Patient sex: F
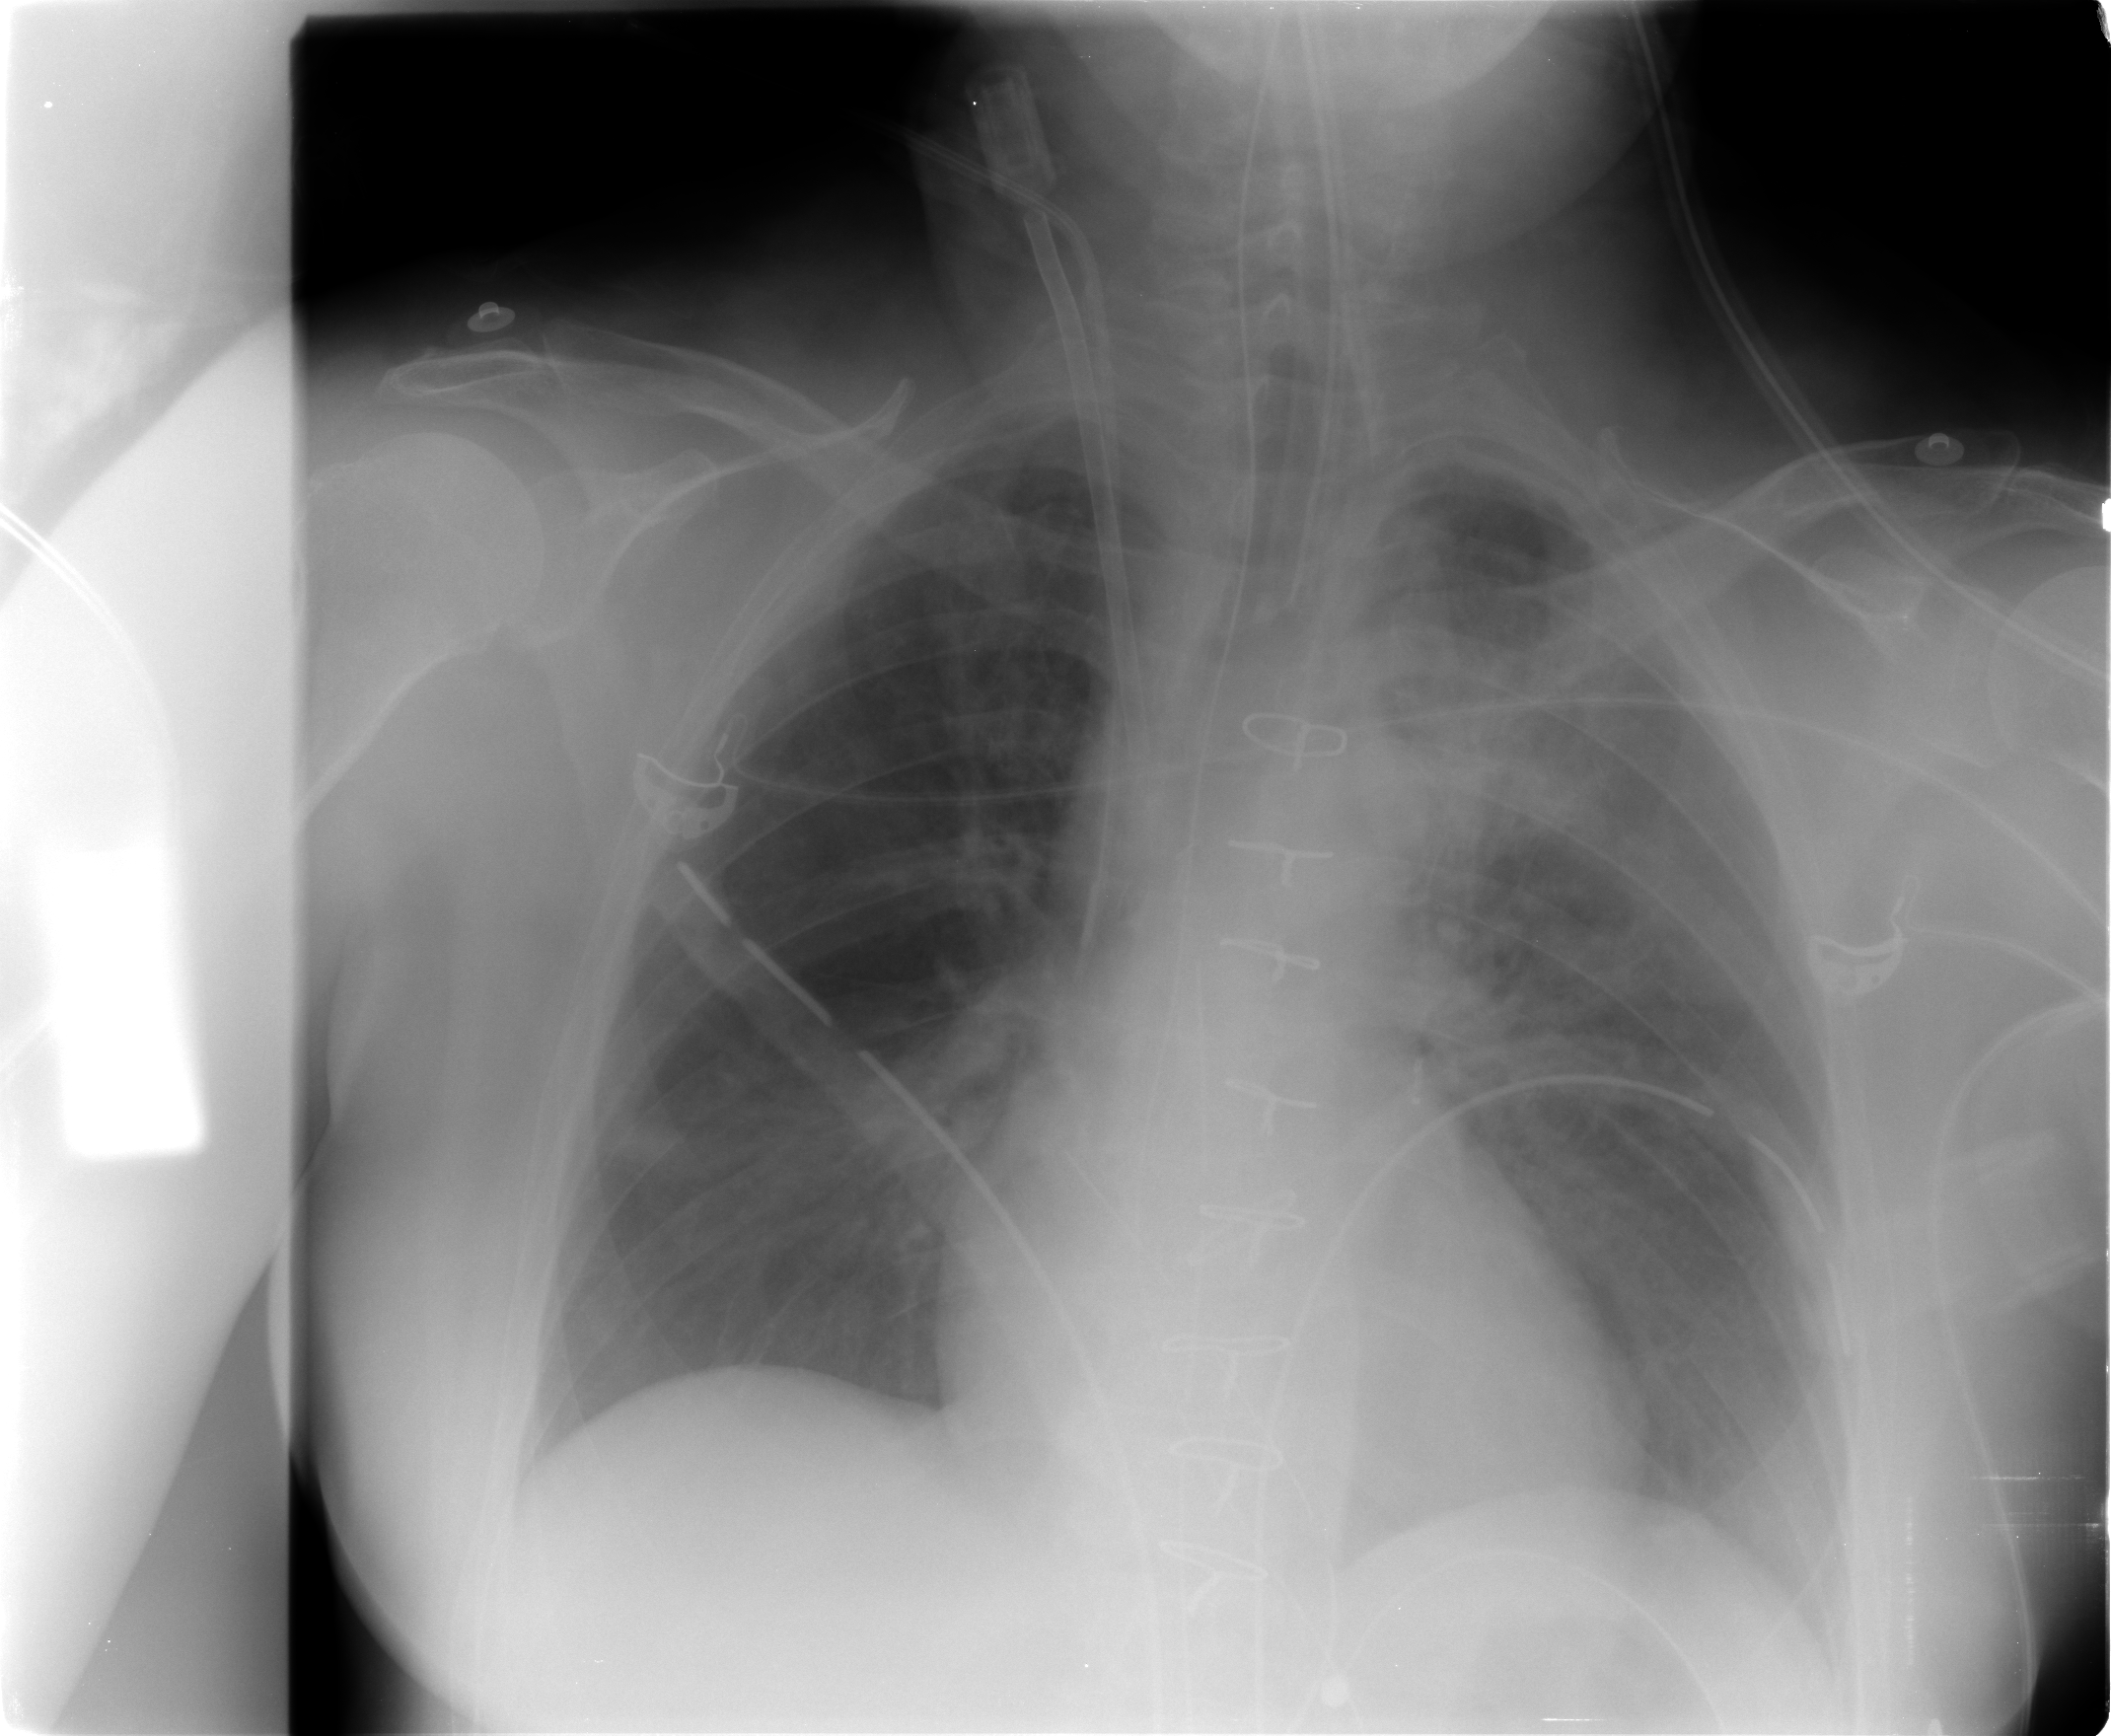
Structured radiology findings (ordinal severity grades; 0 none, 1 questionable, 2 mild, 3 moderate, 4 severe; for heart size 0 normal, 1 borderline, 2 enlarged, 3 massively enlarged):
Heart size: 0
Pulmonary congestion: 3
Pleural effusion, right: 0
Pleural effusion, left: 0
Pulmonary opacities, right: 2
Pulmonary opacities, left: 3
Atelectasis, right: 2
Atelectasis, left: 2